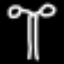
Label: palm tree